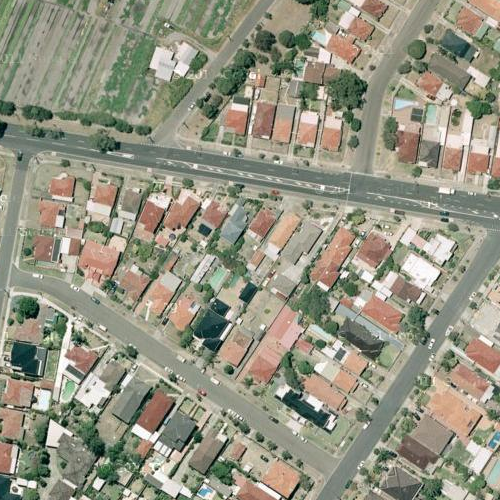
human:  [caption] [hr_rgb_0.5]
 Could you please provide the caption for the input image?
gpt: Lots of houses with red and orange roofs arranged densely and a crossroad in the middle .

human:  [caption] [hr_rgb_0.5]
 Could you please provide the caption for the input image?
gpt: A residential area with many houses arranged neatly and a crossroad in the middle .

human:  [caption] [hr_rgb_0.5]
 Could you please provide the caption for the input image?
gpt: There are many hosues with red and orange roofs densely arranged and a crossroad in the middle .

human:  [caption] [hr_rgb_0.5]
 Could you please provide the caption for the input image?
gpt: A residential area with many hosues arranged neatly and a crossroad in the middle .

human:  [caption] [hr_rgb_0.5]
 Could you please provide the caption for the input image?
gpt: Many houses with red and orange roofs arranged densely and some roads go through this area .